Aerial crown-view tile of a tropical tree (Barro Colorado Island, Panama), acquired 20240813:
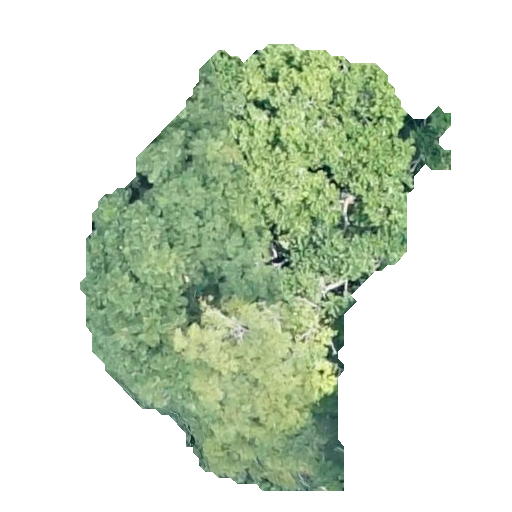
Species: Jacaranda copaia
GBIF accepted scientific name: Jacaranda copaia
Crown area: 156.503 m²